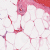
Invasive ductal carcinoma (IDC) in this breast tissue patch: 0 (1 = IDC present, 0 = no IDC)